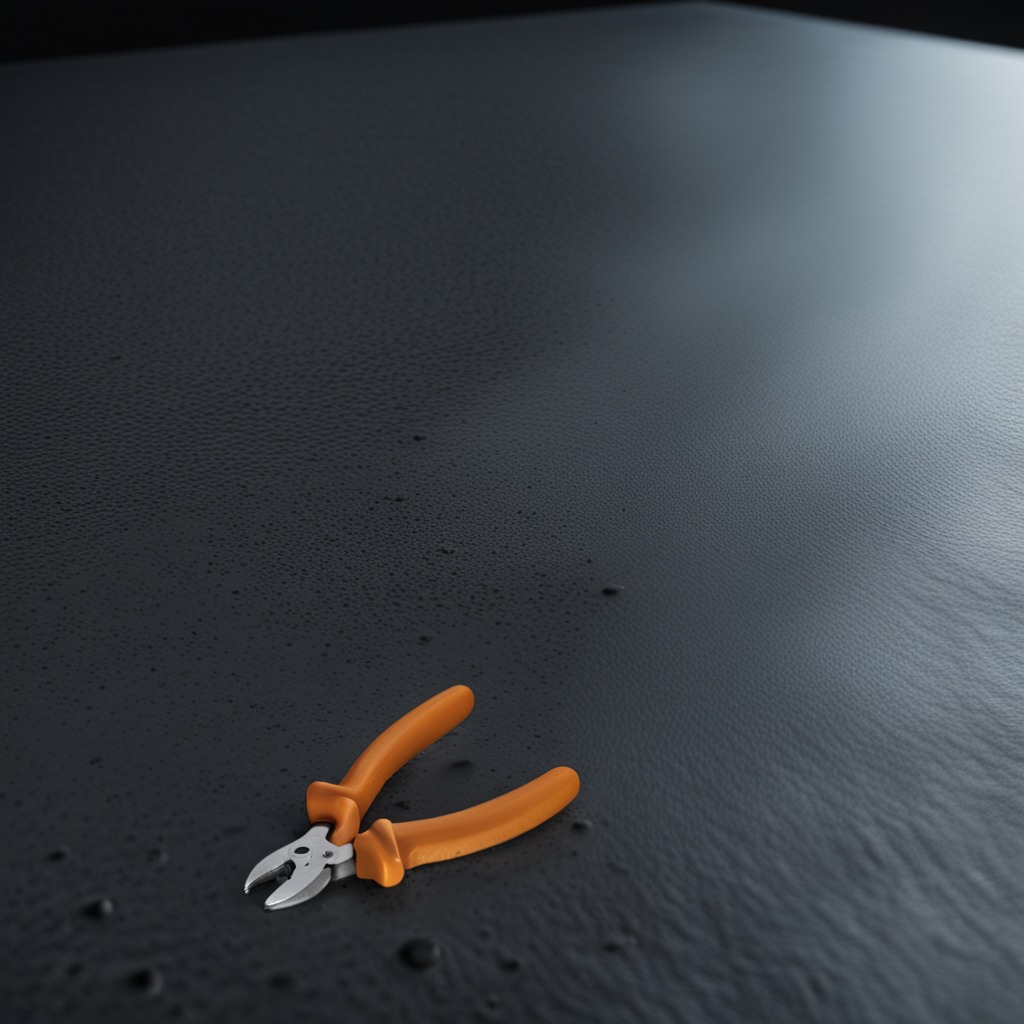
A plier is lying on a clean granite table inside a workshop at night.